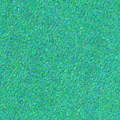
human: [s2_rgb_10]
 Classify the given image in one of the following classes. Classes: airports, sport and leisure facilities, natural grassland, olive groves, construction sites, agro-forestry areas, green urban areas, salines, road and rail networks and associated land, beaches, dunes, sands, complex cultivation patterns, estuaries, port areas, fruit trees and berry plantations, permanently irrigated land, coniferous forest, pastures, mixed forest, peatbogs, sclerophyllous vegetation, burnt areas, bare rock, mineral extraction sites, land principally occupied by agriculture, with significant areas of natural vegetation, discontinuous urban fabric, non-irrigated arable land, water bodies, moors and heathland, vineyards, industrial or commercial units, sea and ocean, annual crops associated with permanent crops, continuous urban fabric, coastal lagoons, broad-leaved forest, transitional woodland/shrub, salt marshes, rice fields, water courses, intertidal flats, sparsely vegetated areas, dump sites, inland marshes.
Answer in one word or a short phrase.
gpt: sea and ocean